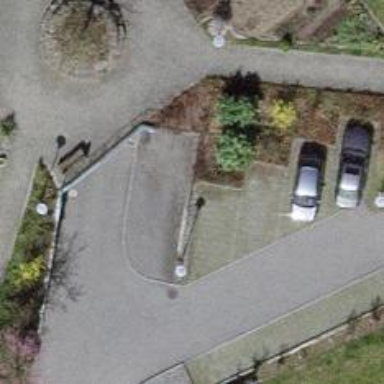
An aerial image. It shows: Parking entrance.